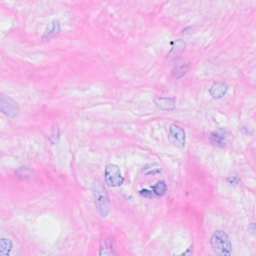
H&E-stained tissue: Breast